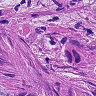
Metastatic tissue present: yes